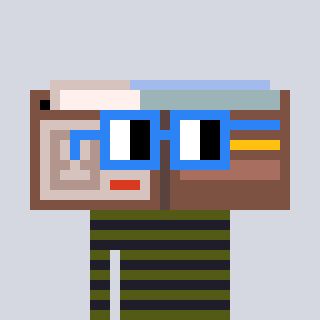
a pixel art character with square blue glasses, a wallet-shaped head and a grayscale-colored body on a cool background